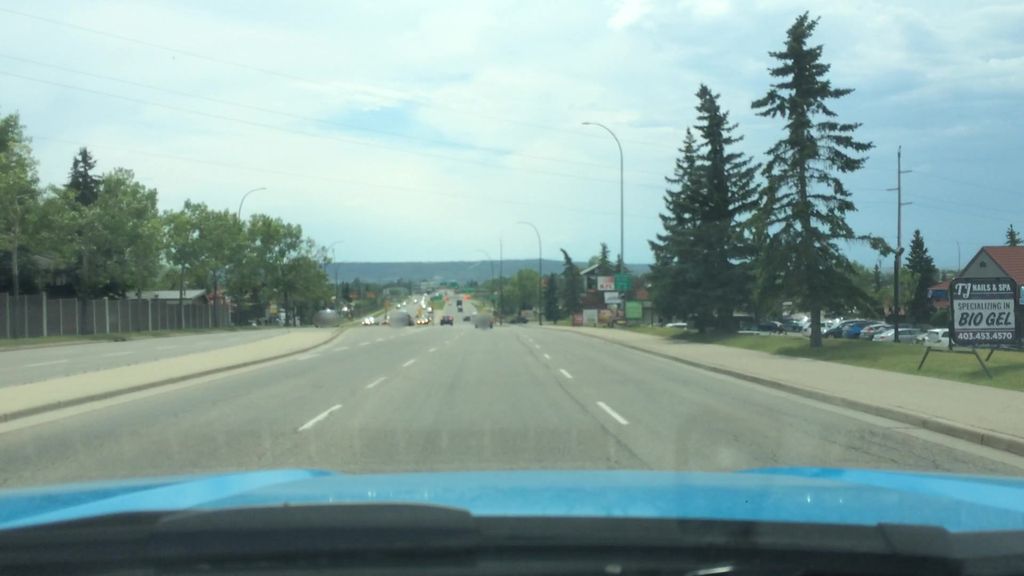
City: calgary